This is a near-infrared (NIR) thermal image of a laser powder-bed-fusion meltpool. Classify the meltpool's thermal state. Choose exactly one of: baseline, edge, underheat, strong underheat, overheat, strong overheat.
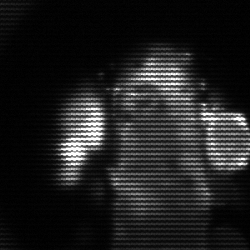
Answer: strong underheat